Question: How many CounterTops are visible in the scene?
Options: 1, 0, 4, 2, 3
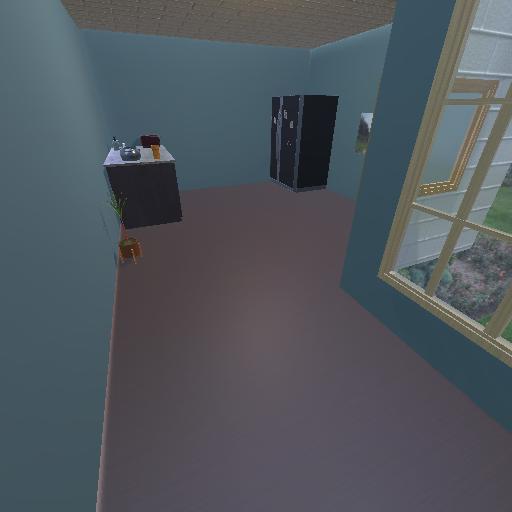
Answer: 1